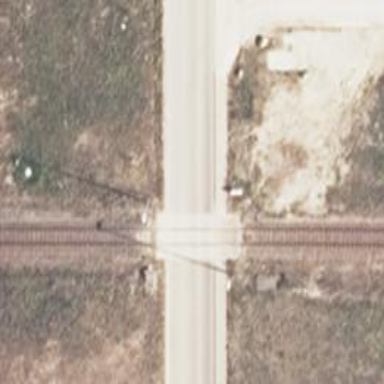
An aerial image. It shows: Level crossing along the railway.